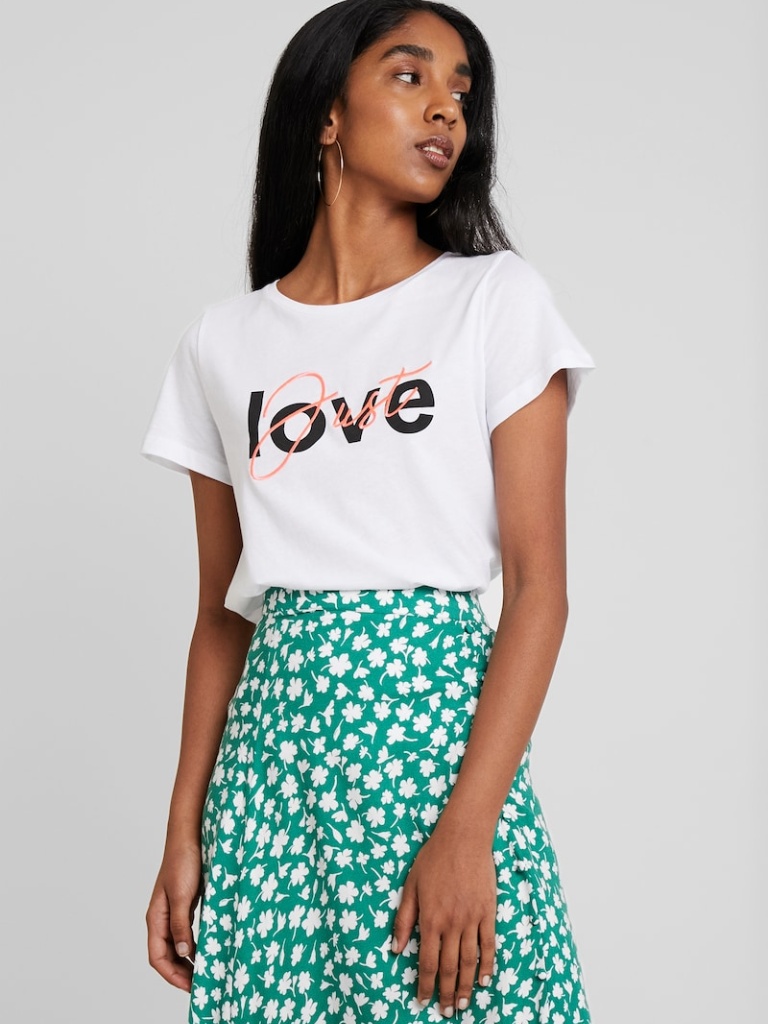
cotton relaxed short sleeve hip length French Tucked crew t-shirt